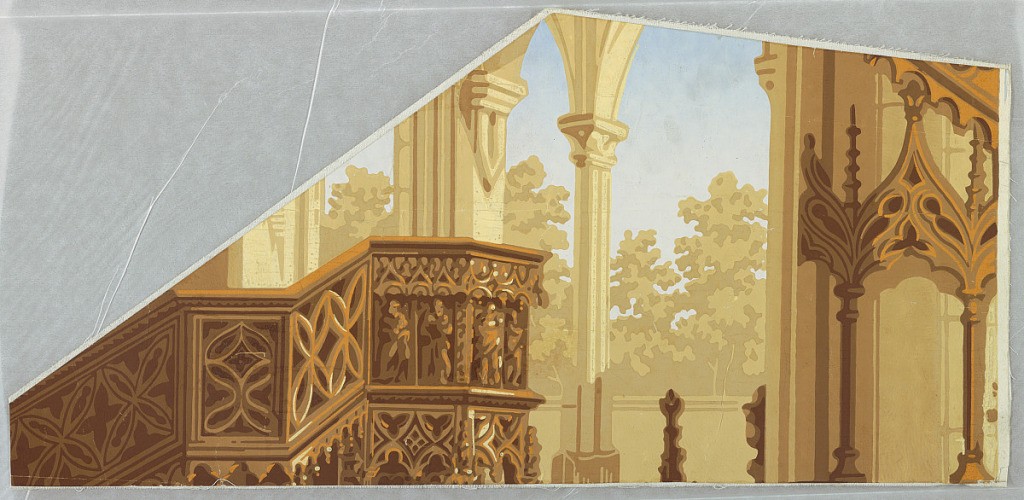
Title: Sidewall
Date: ca. 1840
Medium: Block-printed, handmade paper
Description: Irregular portion of paper showing pulpit, piers, and Gothic Tracery.